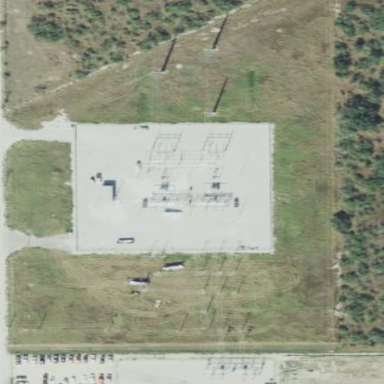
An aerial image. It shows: Distribution level power substation surrounded by fence.